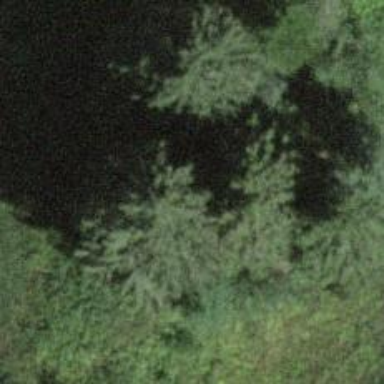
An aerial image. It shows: Evergreen needle-leaved tree.